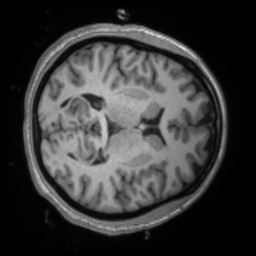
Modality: T1w
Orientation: axial
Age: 31
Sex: female
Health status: ill
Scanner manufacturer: siemens
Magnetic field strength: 3 T
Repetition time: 2.2 s
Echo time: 0.00157 s